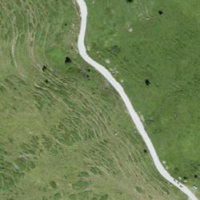
EUNIS habitat code: 26
Species observed at this site:
Periparus ater